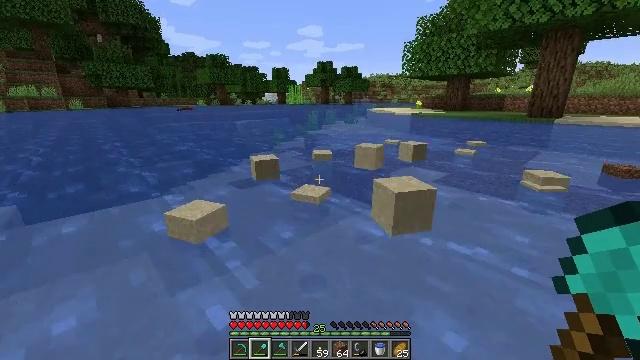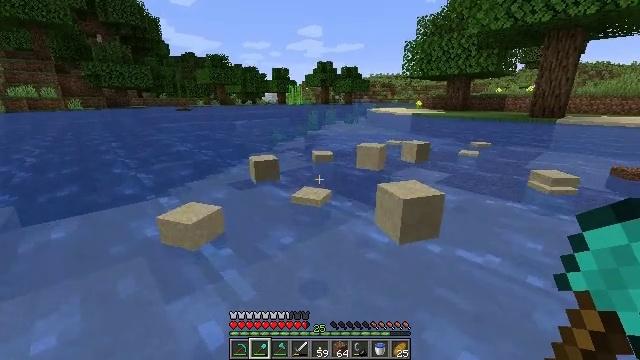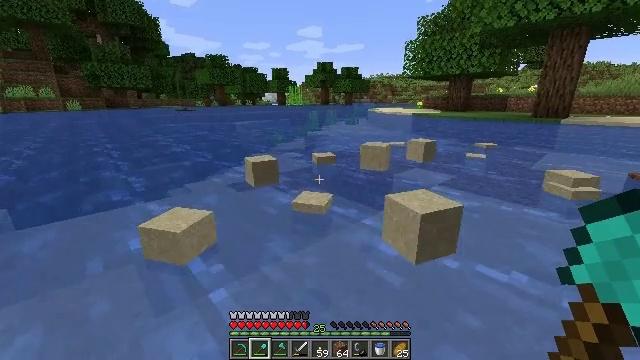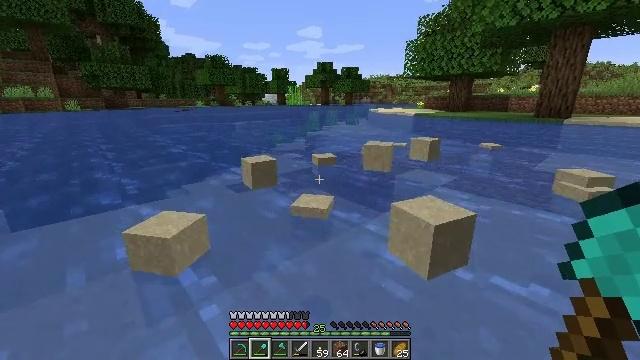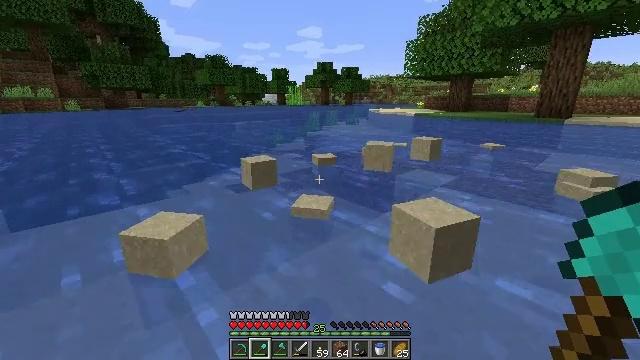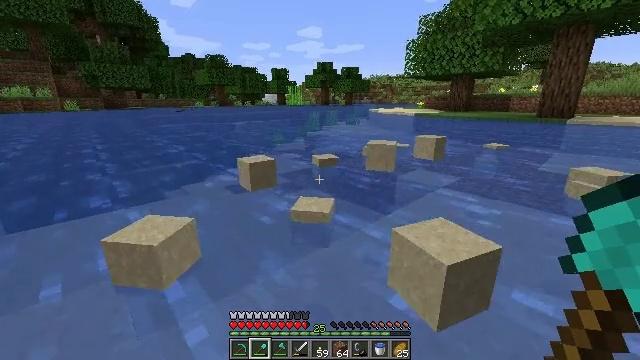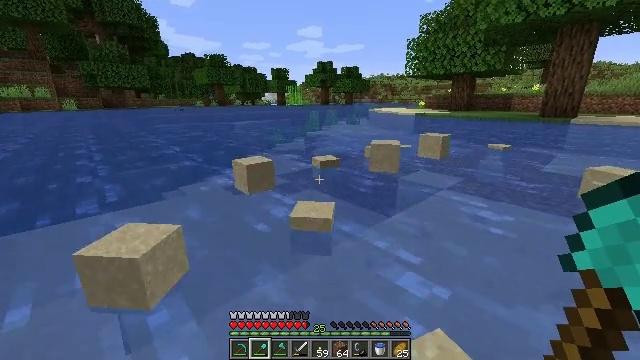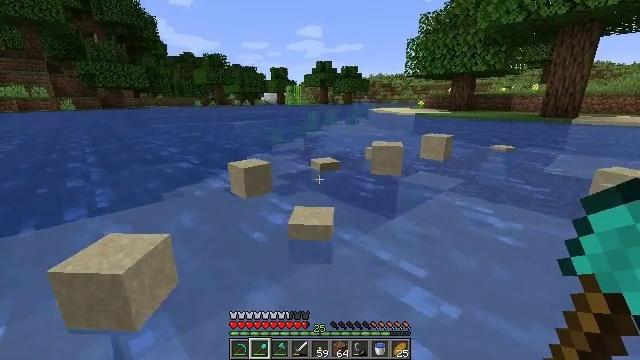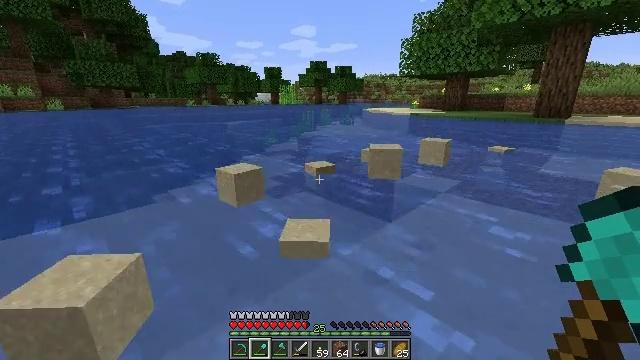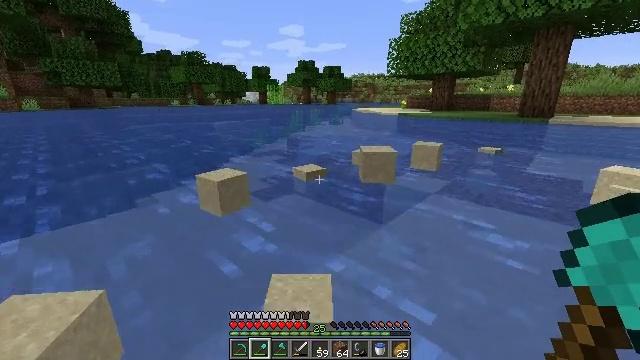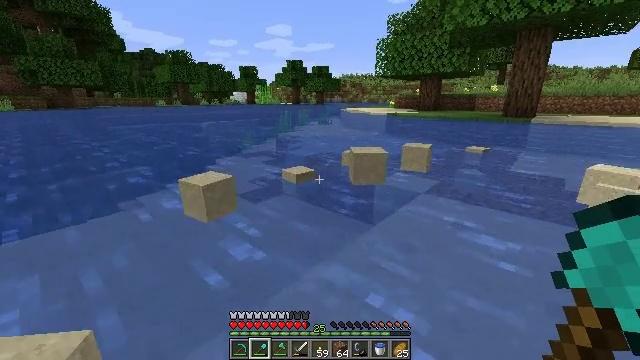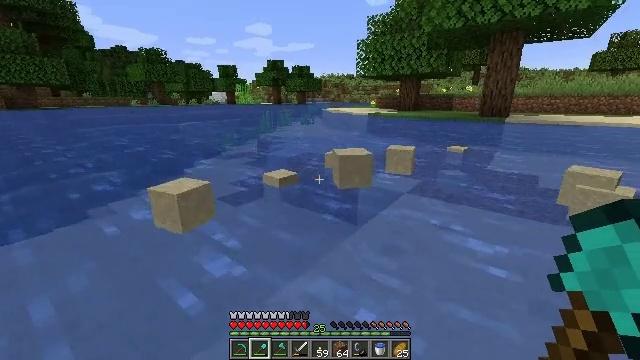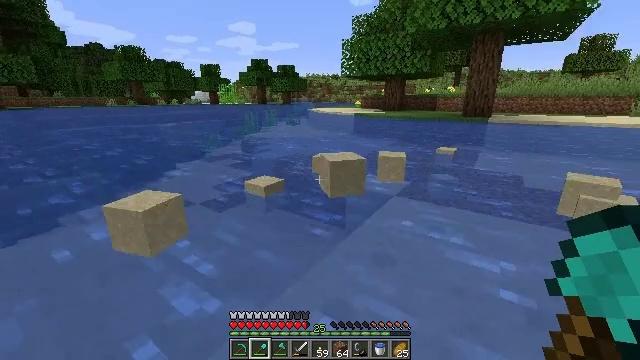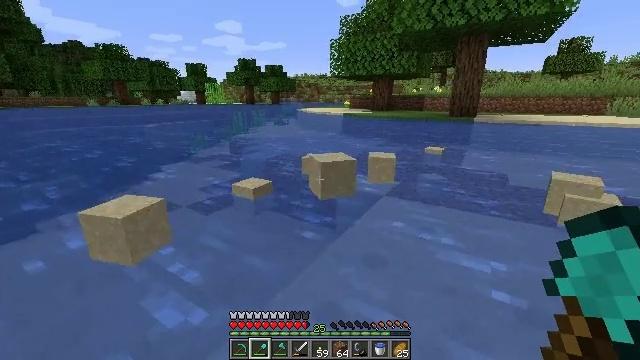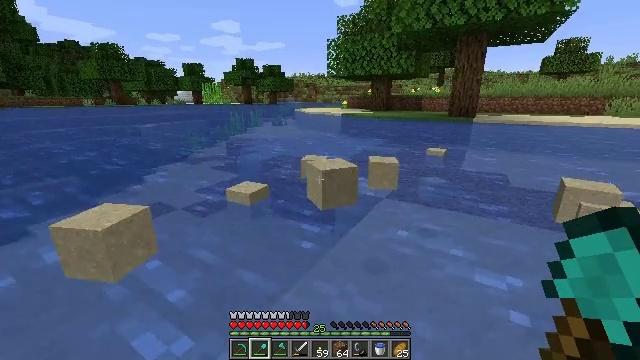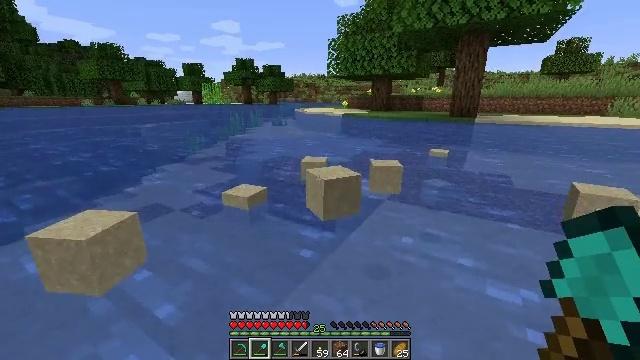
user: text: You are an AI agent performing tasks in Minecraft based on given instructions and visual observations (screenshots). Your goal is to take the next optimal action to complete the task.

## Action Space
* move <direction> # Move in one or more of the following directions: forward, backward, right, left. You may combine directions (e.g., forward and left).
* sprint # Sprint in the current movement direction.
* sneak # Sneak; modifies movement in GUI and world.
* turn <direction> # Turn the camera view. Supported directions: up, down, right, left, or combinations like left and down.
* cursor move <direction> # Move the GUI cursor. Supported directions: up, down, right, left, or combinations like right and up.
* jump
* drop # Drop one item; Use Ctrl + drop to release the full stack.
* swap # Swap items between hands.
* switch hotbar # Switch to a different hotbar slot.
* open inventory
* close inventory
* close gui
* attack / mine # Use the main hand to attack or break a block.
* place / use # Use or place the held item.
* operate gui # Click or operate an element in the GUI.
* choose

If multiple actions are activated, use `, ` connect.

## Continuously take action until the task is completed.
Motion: motion action
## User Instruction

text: Collect the grass block using a shovel.
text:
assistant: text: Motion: move forward, sprint
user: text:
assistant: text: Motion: move forward, sprint
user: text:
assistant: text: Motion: move forward, sprint
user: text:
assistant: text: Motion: move forward, sprint
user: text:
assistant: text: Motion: move forward, sprint
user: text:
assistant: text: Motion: move forward, sprint
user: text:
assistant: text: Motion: move forward, sprint
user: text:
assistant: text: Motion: move forward, sprint, turn right
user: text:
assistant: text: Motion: move forward, sprint, turn right
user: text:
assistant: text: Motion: move forward, sprint, turn right
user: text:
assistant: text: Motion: move forward, sprint, turn right
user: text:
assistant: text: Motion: move forward, sprint, turn right
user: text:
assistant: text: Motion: move forward, sprint, turn right
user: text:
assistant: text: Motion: move forward, sprint
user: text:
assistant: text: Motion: move forward, sprint
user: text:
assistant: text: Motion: move forward, sprint
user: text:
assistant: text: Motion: move forward, sprint
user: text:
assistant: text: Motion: move forward, sprint
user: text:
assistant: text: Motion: move forward, sprint
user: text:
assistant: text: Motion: move forward, sprint
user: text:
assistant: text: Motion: move forward, sprint
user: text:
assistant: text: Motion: move forward, sprint
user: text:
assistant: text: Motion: move forward, sprint, turn right
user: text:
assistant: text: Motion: move forward, sprint, turn right
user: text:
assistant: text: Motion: move forward, sprint, turn right
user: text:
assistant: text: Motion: move forward, sprint, turn right
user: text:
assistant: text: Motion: move forward, sprint, turn right
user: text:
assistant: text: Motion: move forward, sprint, turn right
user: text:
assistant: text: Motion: move forward, sprint
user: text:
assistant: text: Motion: move forward, sprint